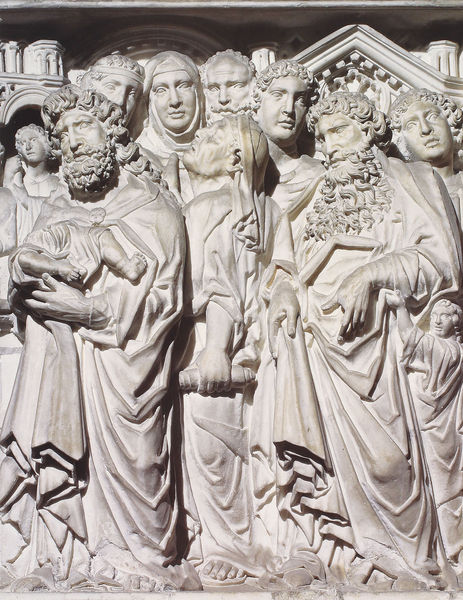
Titel: Kanzel
Künstler: Niccolò Pisano
Standort: Pisa, Baptisterium (EU - I - Toskana)
Schlagwörter: weiß, frauen, menschen, frau, hintergrund, kleider, marmor, männer, dach, gebäude, bart, bärte, architektur, stehen, stein, kirche, mantel, kind, skulptur, relief, giebel, figuren, faltenwurf, bögen, mäntel, mythologie, rolle, römer, statuen, spitzbogen, christus, jesus, christlich, griechen, leid, struktur, schriftrolle, anbetung, christen, christentum, heilige familie, katholisch